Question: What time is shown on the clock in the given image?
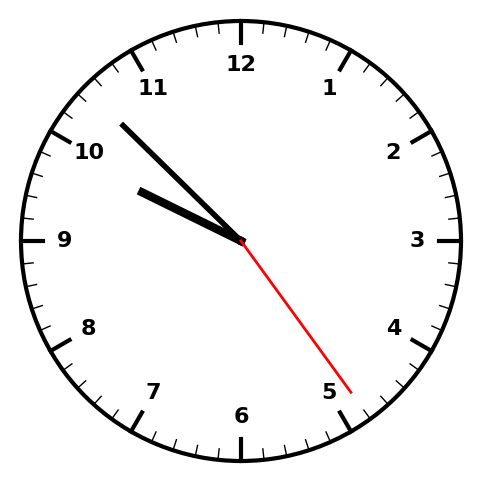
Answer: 09:52:24